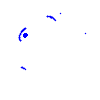
Particle: pion